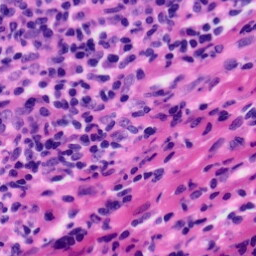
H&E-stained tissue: Tonsil